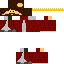
A male human skin with dark skin, wearing brown long hair dressed in a red robe top and gray pants, featuring a closed mouth.